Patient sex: M
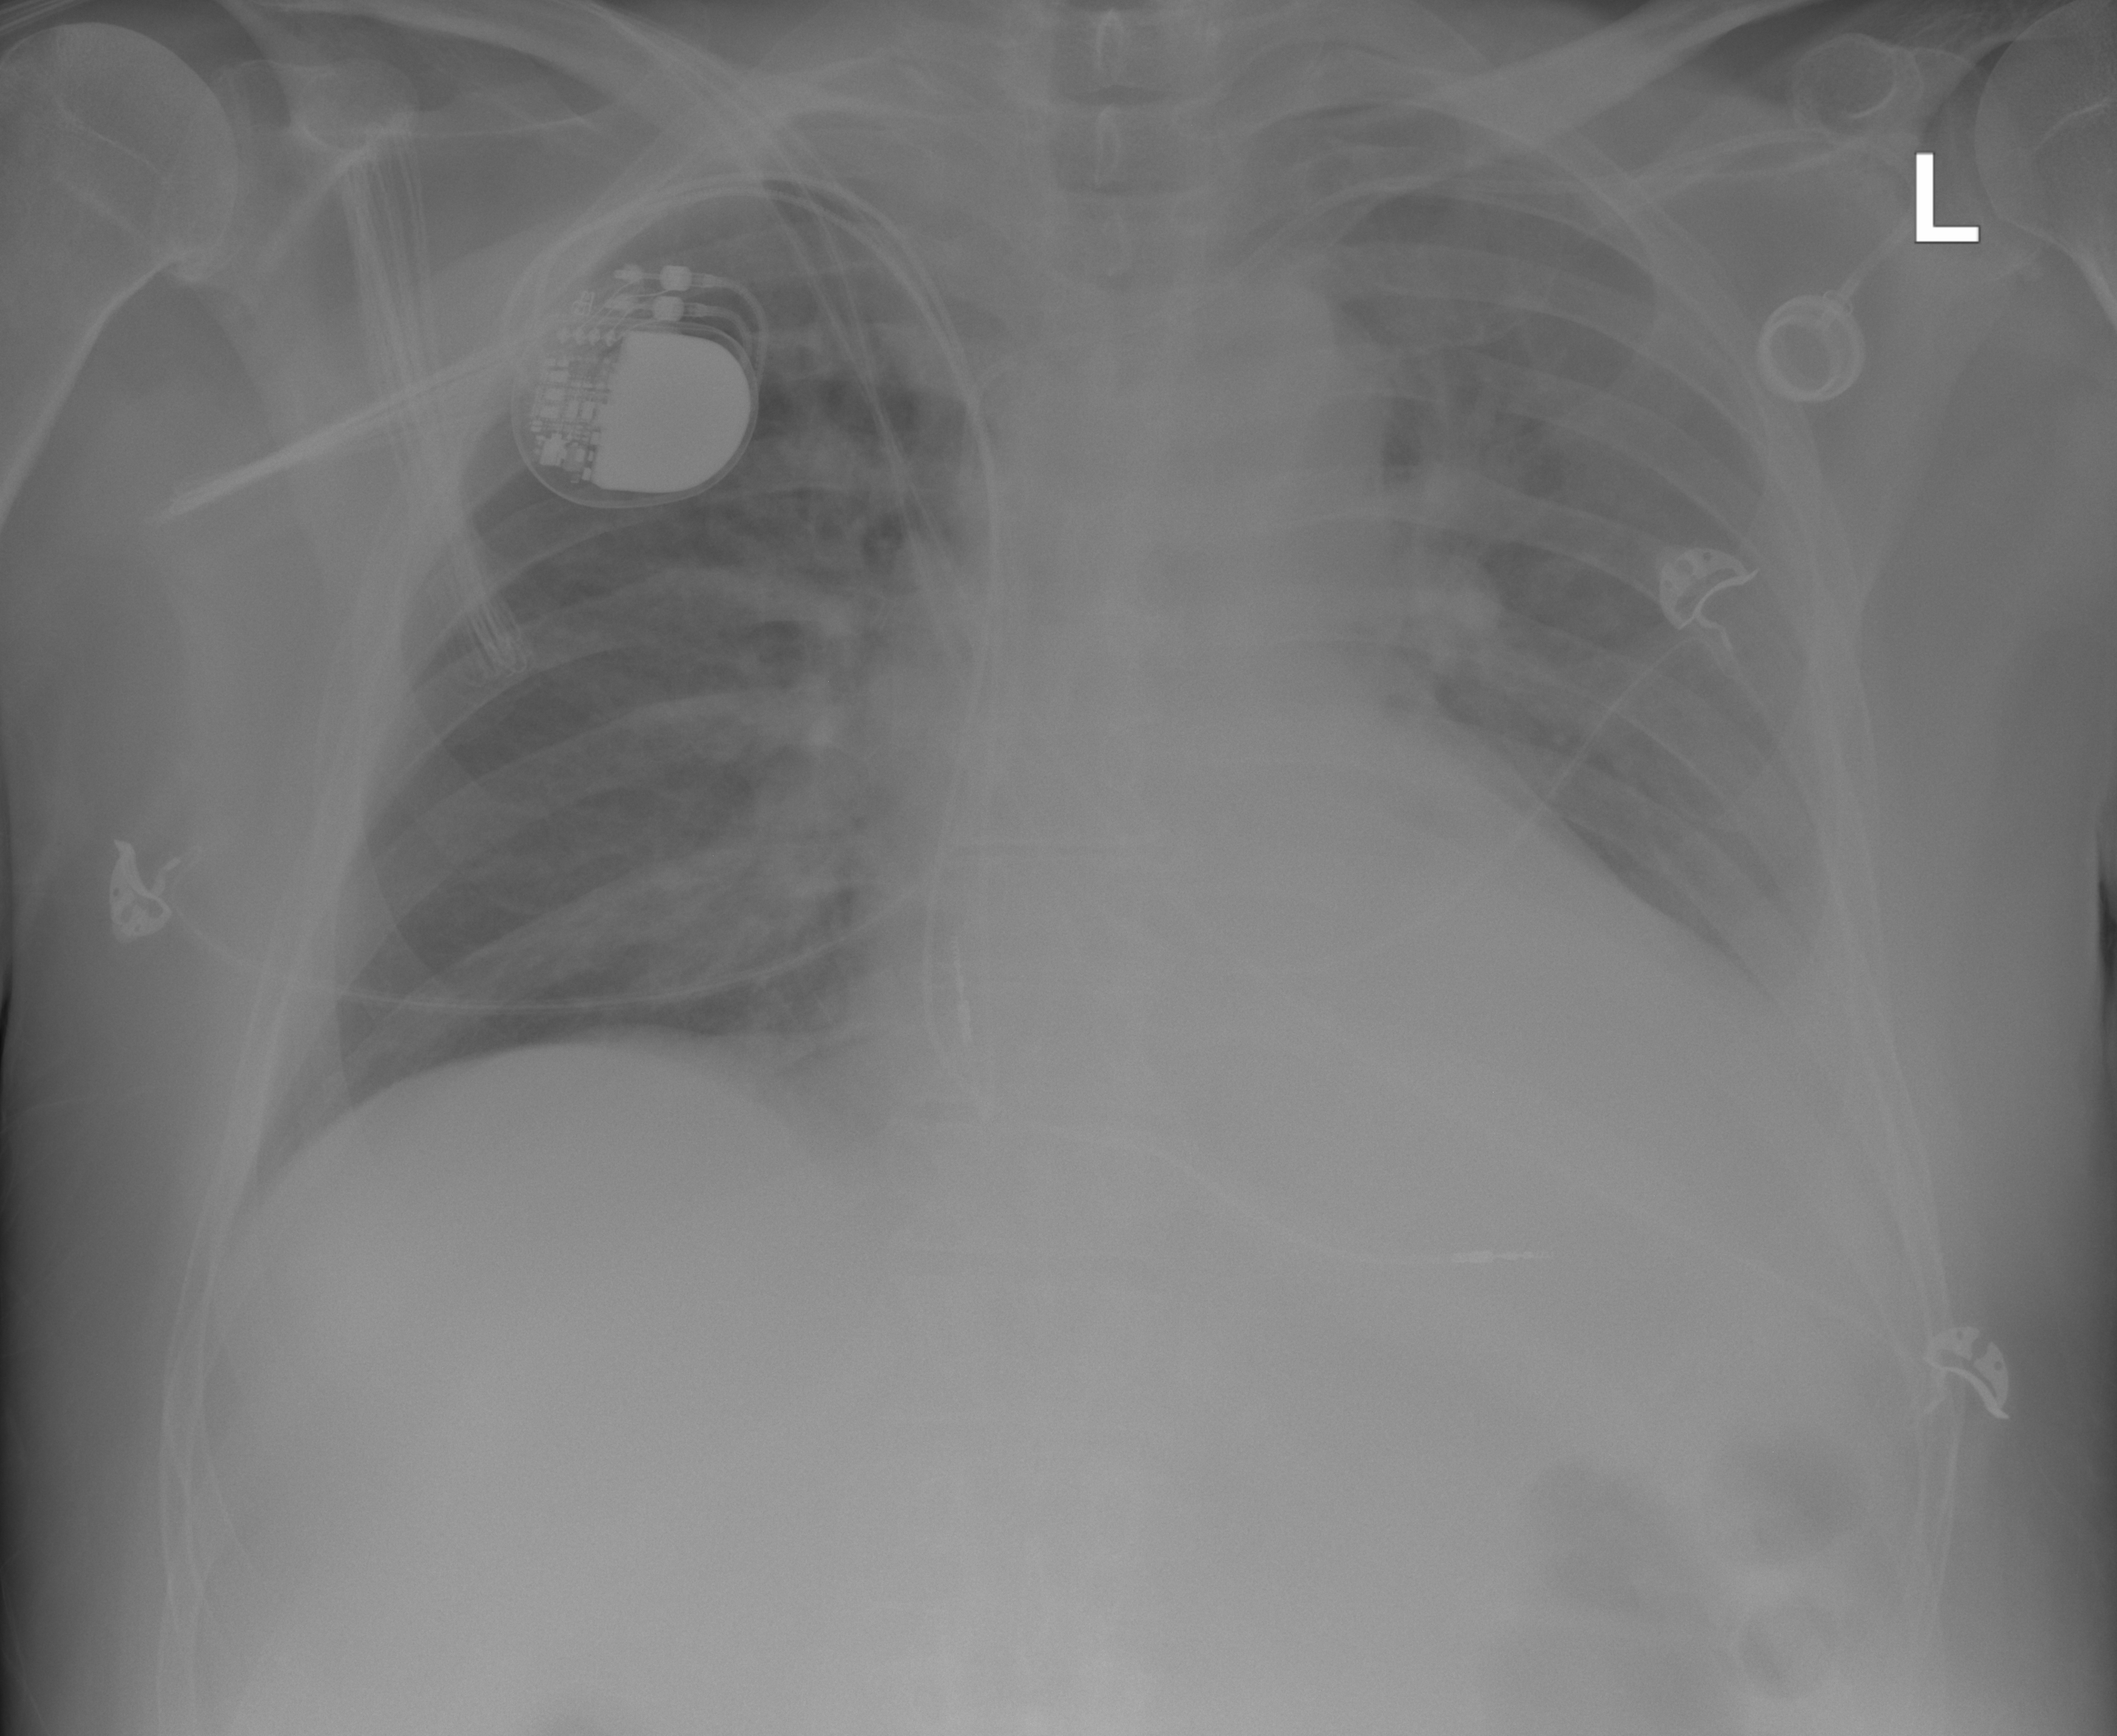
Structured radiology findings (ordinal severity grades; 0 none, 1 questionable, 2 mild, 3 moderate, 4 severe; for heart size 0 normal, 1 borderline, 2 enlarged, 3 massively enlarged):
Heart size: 2
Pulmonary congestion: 2
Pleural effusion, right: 0
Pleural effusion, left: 2
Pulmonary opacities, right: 2
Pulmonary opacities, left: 2
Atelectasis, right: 0
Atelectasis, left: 2